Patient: sex F, age 31
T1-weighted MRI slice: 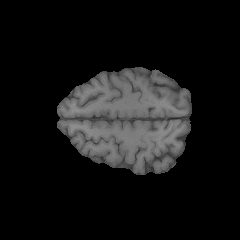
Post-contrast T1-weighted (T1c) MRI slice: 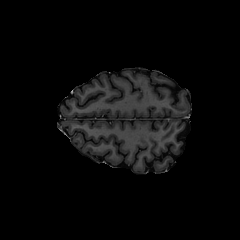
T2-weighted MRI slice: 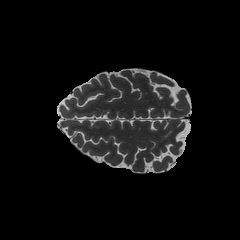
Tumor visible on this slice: no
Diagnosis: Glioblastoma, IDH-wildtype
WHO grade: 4